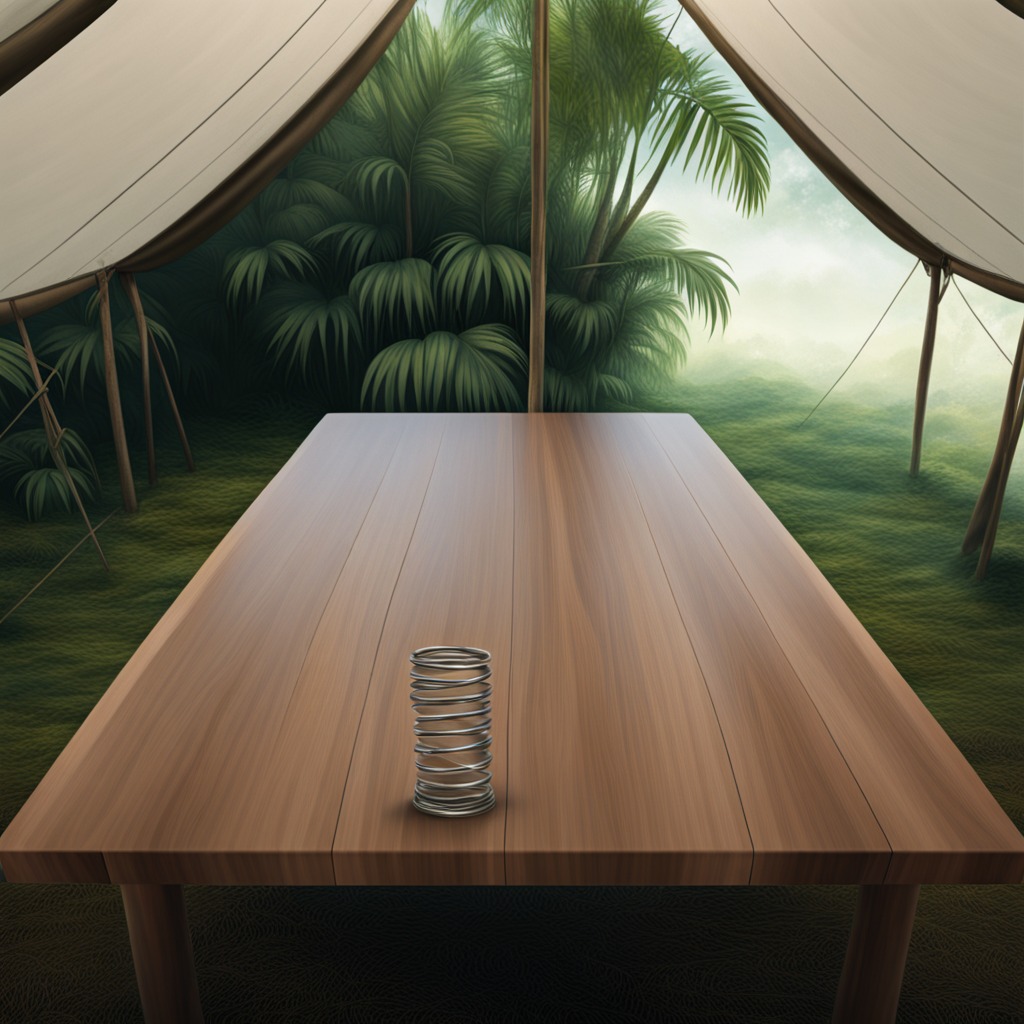
A coiled metal spring lies on the wooden table inside a jungle field workshop tent.